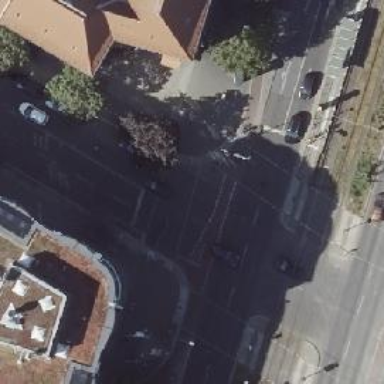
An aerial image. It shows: Crossing with traffic signals.